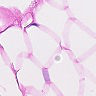
Metastatic tissue present: no